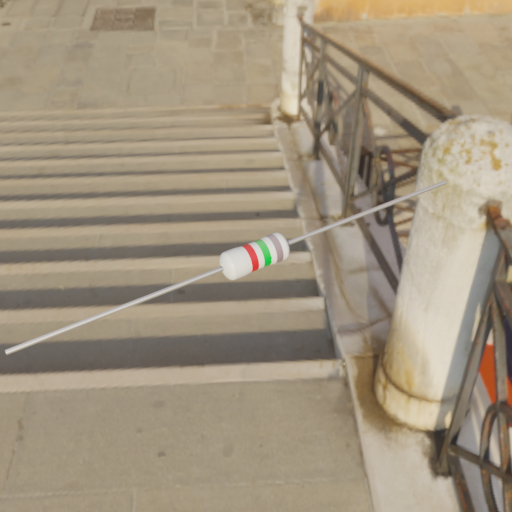
Resistor colour bands (in order): red, green, gray